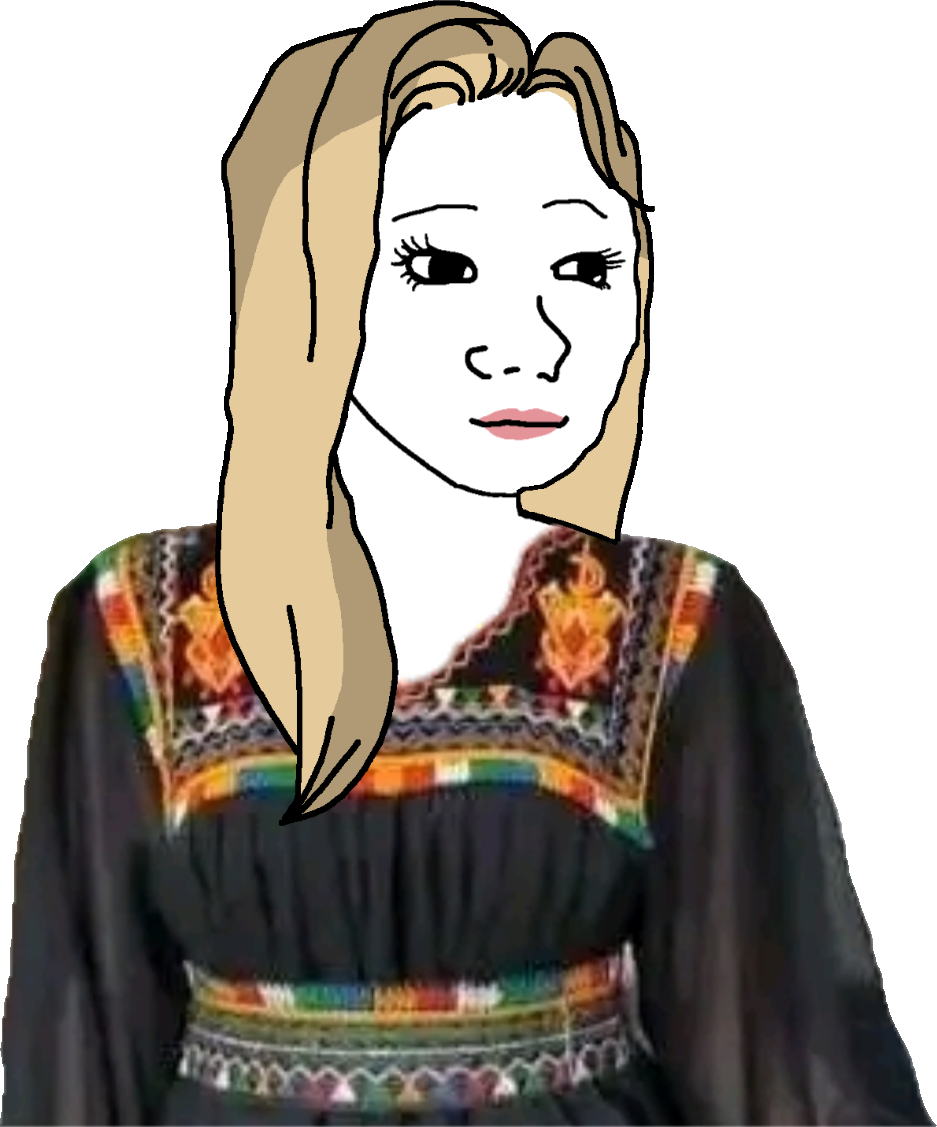
Label: 5_Trad_Wife